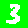
Digit: 3